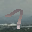
Label: 7